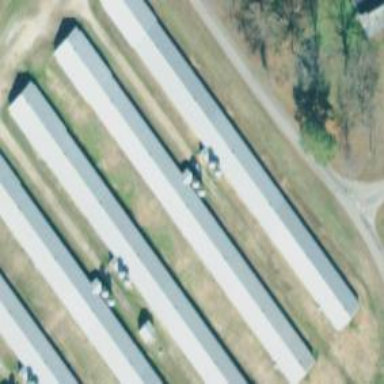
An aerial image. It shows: Poultry house.